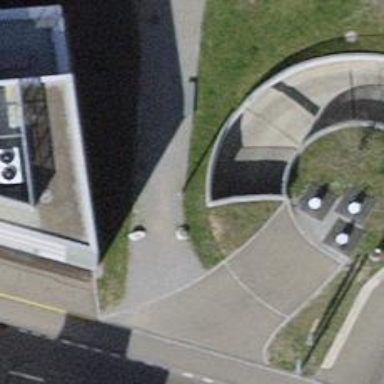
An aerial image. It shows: Parking entrance.